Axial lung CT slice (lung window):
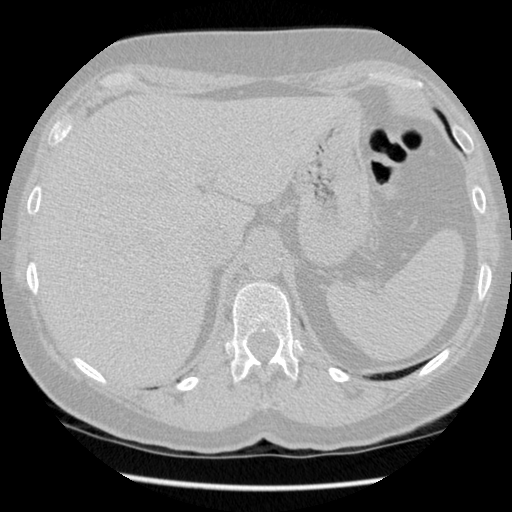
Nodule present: no